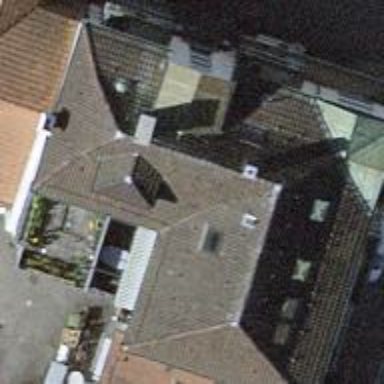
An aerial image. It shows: Restaurant in building.